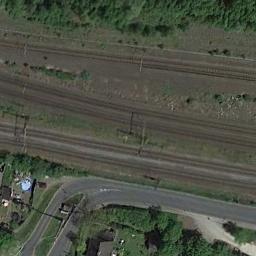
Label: railway